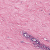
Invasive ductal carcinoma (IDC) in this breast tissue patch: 0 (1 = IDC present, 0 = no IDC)